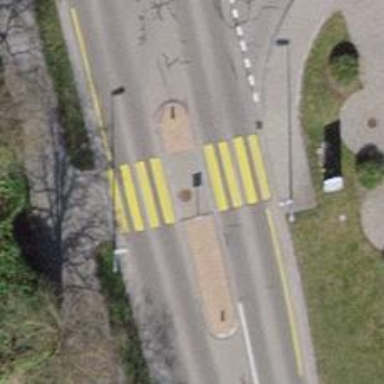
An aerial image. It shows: Uncontrolled road crossing with pedestrian island.